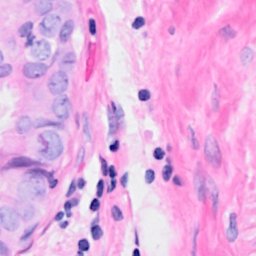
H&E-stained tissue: Breast